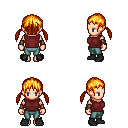
a pixel art fantasy rpg character, female body template, human, light skin, maroon sleeveless shirt, teal pants, light blonde twin-tailed hairstyle, leather bracers, black shoes, four views (front, back, left, right), 2x2 character sprite sheet, small pixel art, hard edges, no anti-aliasing